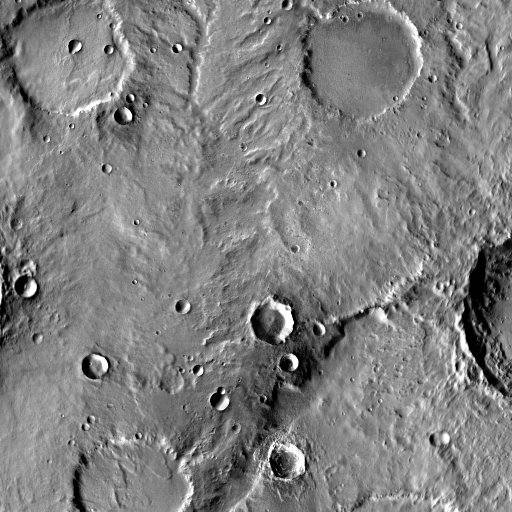
Crater classes present: Background, Other, Buried, Secondary